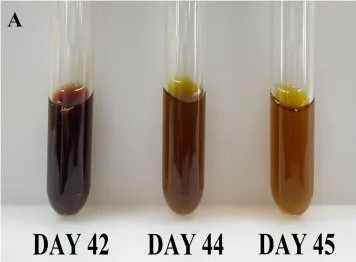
Serum and peripheral smear changes post-ceftizoxime. This figure showed the patient's recovery from dark, soy sauce-colored serum to normal following ceftizoxime cessation,a peripheral blood smear revealed numerous schistocytes.
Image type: pathology (fish)